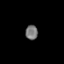
Tissue: prostate
Cell type: T cells
Senescence score: 0.3558
Nuclear area (px): 178
Mean DAPI intensity: 116.264